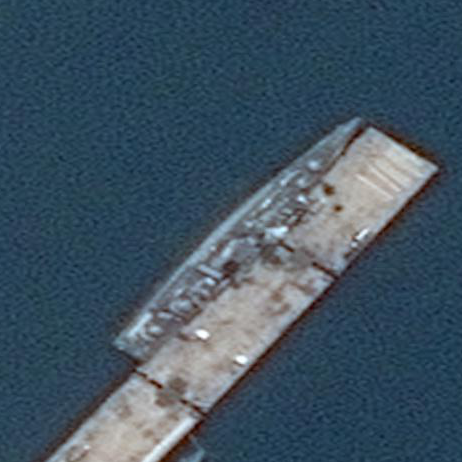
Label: cruiser